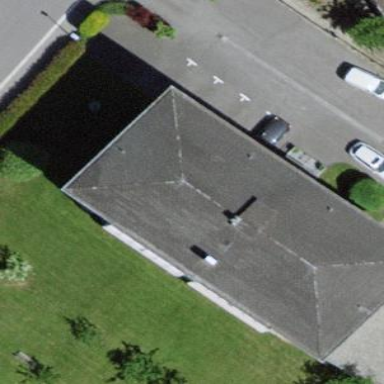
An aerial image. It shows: Hipped roof apartment building.